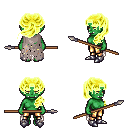
a pixel art fantasy rpg character, female body template, orc, green skin, gray tattered cape, gold greaves, gold princess hairstyle, metal boots, spear, four views (front, back, left, right), 2x2 character sprite sheet, small pixel art, hard edges, no anti-aliasing